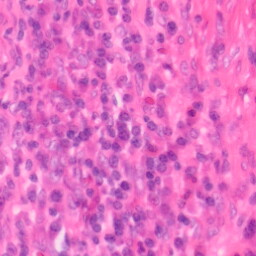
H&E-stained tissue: Colon